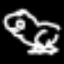
Label: frog